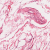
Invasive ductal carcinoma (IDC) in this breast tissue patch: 0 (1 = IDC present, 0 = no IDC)